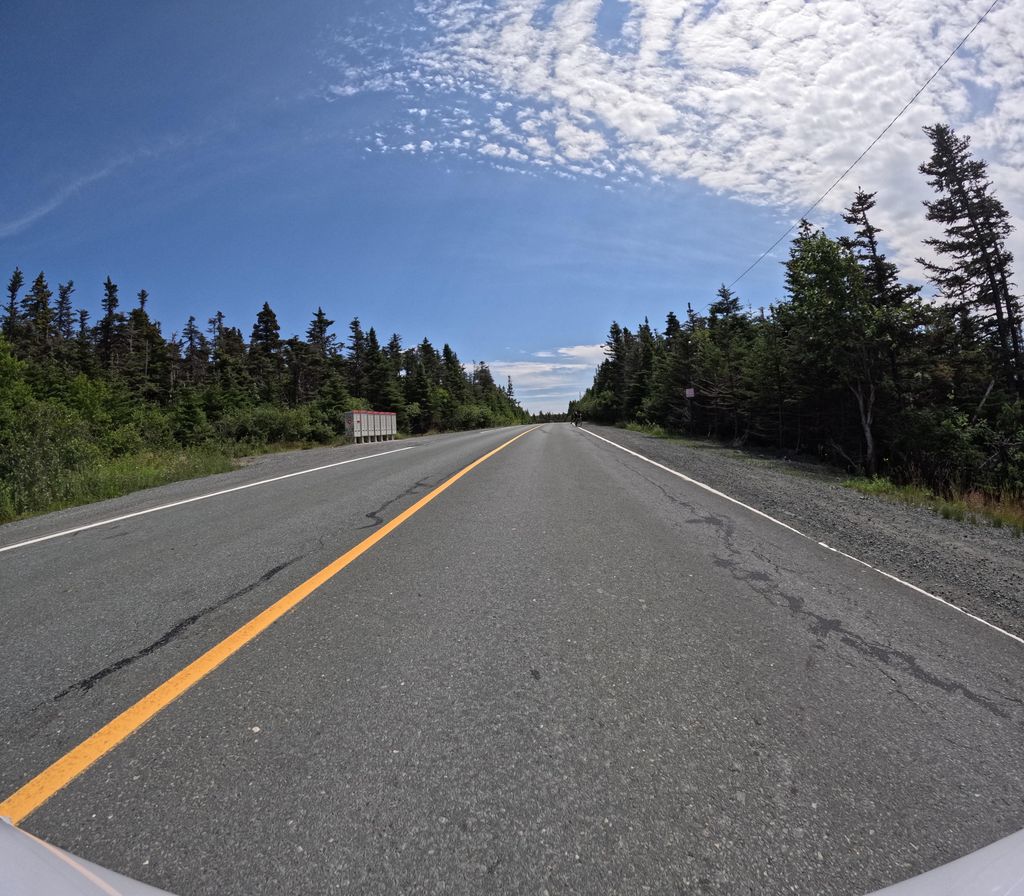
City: st_johns